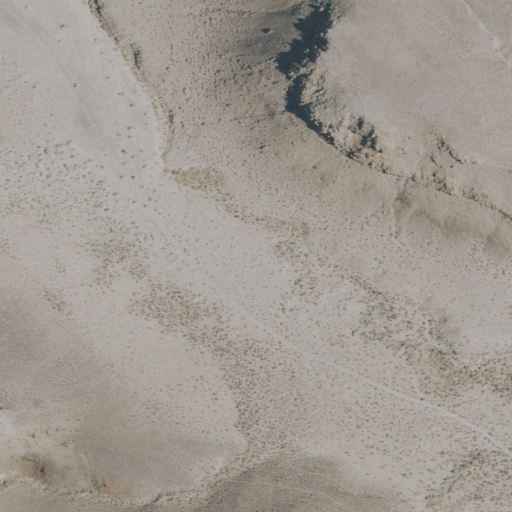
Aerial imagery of gap in Oregon named Big Sand Gap containing only shrub